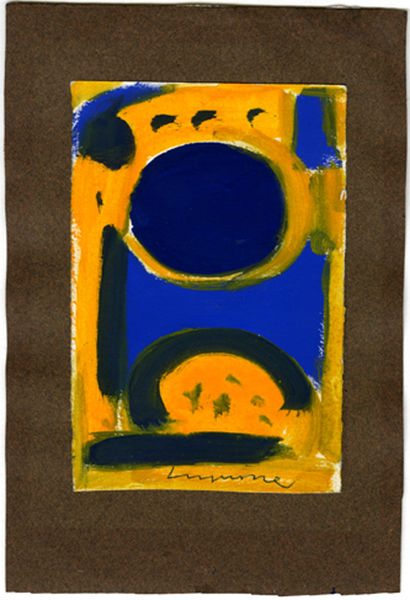
Titel: Untitled Abstract, Untitled Abstract
Künstler: Tatiana Loguine
Standort: Amherst (Massachusetts, USA)
Institution: Mead Art Museum, Amherst College
Schlagwörter: blau, arch, blue, oil, people, white, black, carpet, chairs, face, green, grey, modern, painting, room, yellow, brown, background, orange, sand, drawing, paper, frame, oval, brush strokes, brushstroke, color, dots, gesicht, line, birds, faces, writing, swirl, frames, abstract, kandinsky, happy, schwarz, arc, rectangle, square, walls, water colour, watercolor, art, dot, signature, geometric, circle, form, lines, shapes, stroke, brush, figure, canvas, colour, gelb, paint, contrast, clothing, round, symbol, light blue, border, modernism, scribble, strokes, curves, rectangular, pain, spots, cars, spot, brushwork, chaotic, e, emotion, telephone, kreis, tempera, yelow, paintbrush, circular, signed, acrylic, semicircle, stain, post modern, navy, stains, cerulean, dark blue, write, splotch, suffer, sandpaper, splotches, roange, gouach, forma, wüste, yell, shout, lin, comman, comma, lumme, ordered